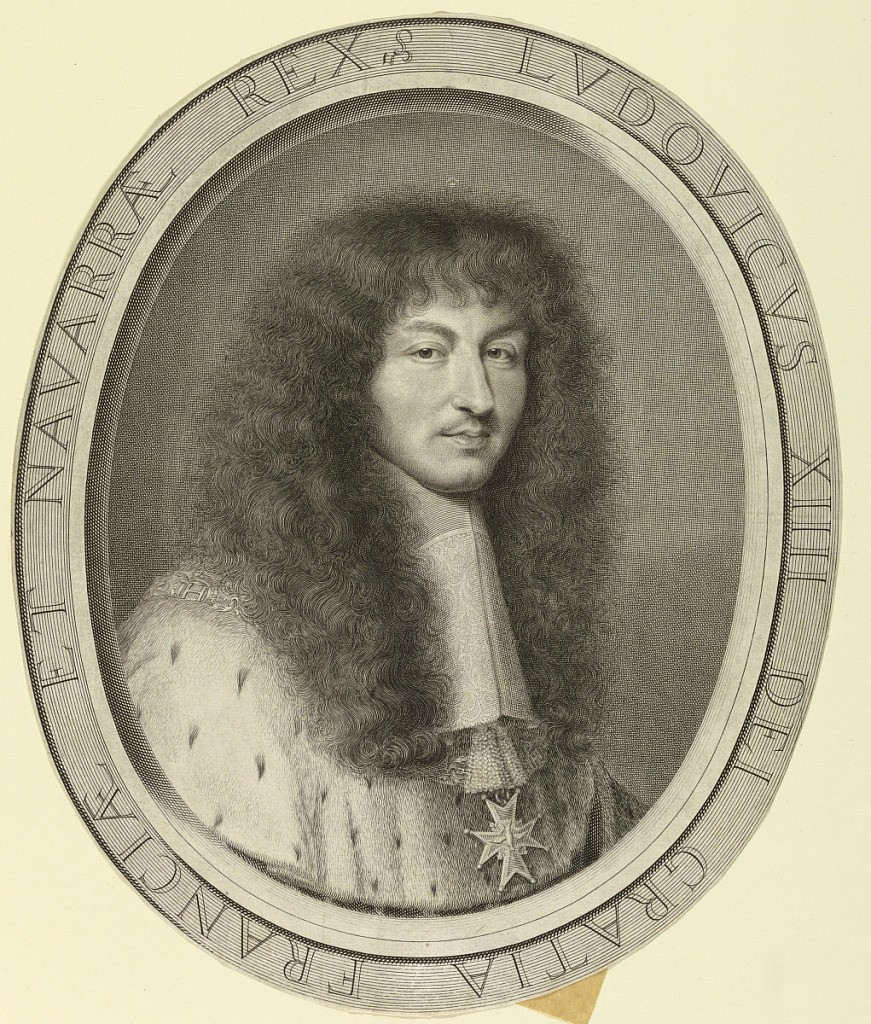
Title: Portrait of Louis XIV, King of France
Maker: Robert Nanteuil, French, 1623 – 1678
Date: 1662
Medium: Engraving on paper
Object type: Print
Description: In an oval enframement is a bust length portrait of Louis XIV, King of France (1638-1715). The sitter faces hald right and wears an ermine cape and order of the Saint-Esprit.